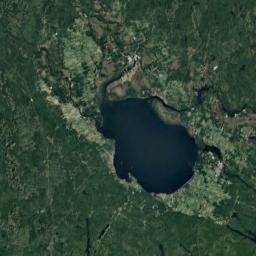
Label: lake